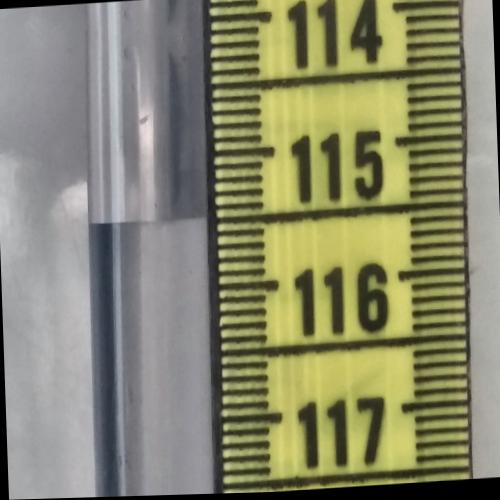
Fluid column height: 115.5 cm